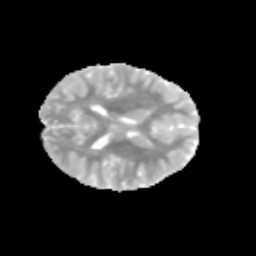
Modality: MD
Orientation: axial
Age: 11
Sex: female
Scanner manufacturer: siemens
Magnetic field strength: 3 T
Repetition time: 3.8 s
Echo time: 0.07 s